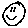
Label: smiley face